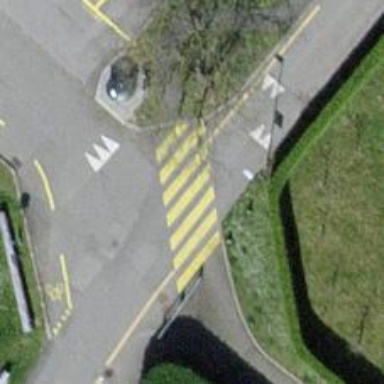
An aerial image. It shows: Marked road crossing.